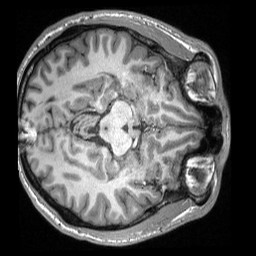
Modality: T1w
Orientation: axial
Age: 20
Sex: male
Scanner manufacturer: siemens
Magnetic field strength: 3 T
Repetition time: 2.3 s
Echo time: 0.00308 s